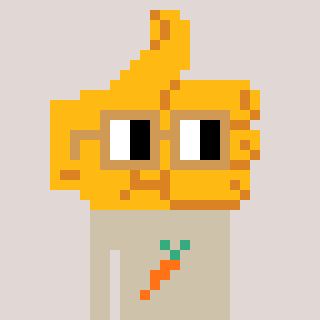
a pixel art character with square brown glasses, a thumbsup-shaped head and a bege-colored body on a warm background